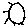
Label: sun